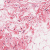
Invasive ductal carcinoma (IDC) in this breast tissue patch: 0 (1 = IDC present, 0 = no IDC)